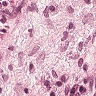
Metastatic tissue present: no